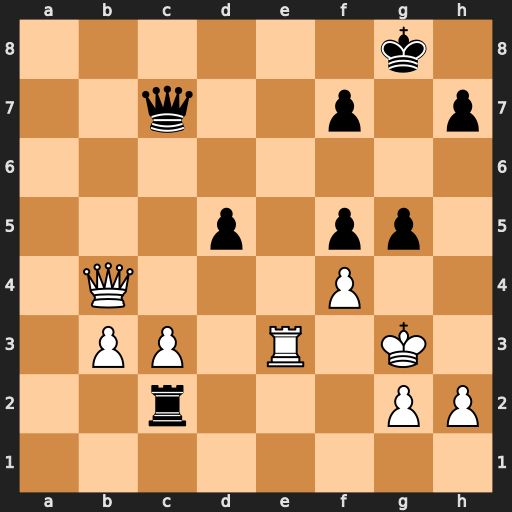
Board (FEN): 6k1/2q2p1p/8/3p1pp1/1Q3P2/1PP1R1K1/2r3PP/8
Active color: w
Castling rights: -
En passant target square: -
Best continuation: Re8+ Kg7 Qf8+ Kg6 Qg8+ Kh5 Qxg5#